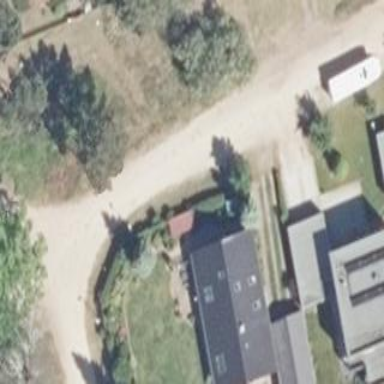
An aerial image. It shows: Simple and straightforward house.